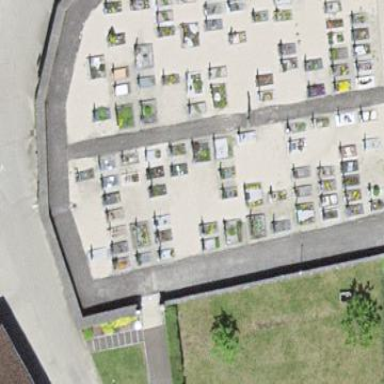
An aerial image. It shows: Cemetery.